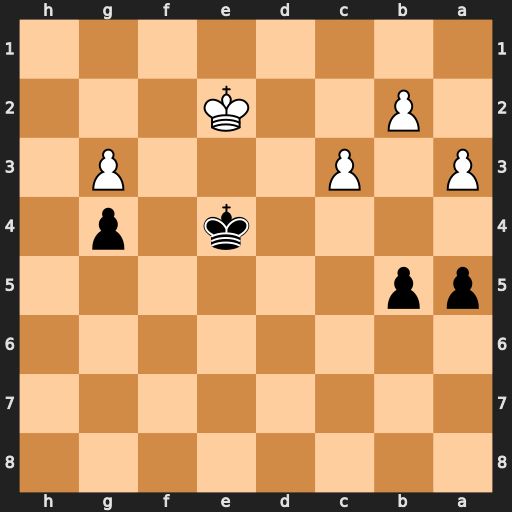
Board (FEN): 8/8/8/pp6/4k1p1/P1P3P1/1P2K3/8
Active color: b
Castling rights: -
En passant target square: -
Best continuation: a4 b3 axb3